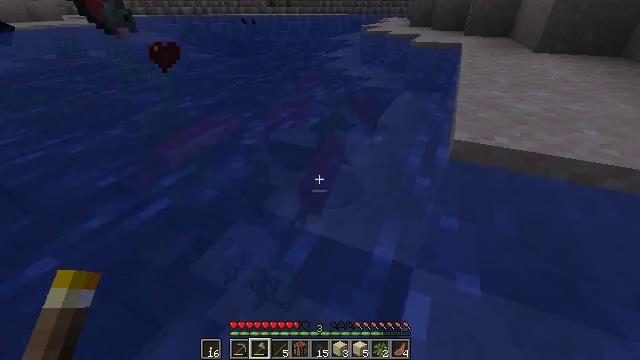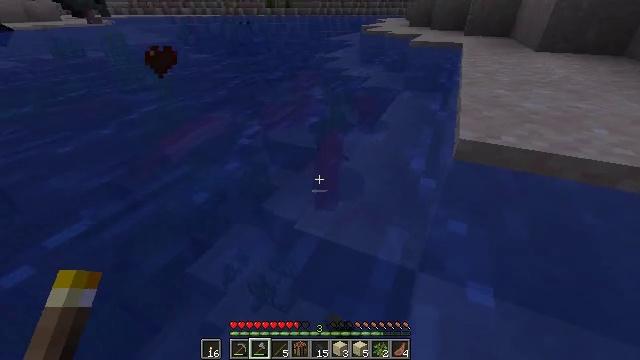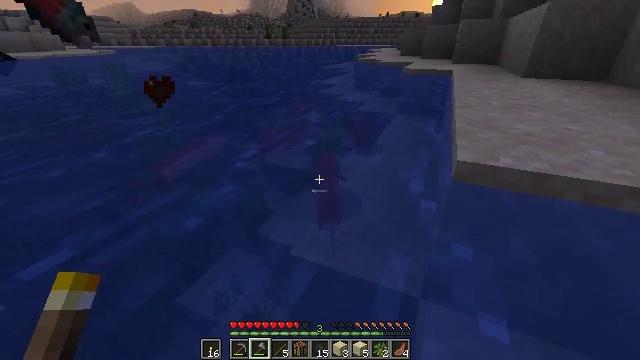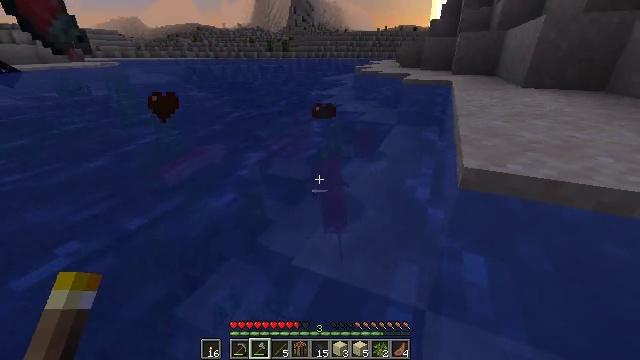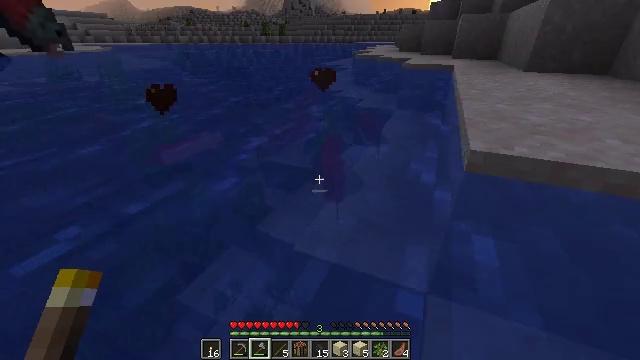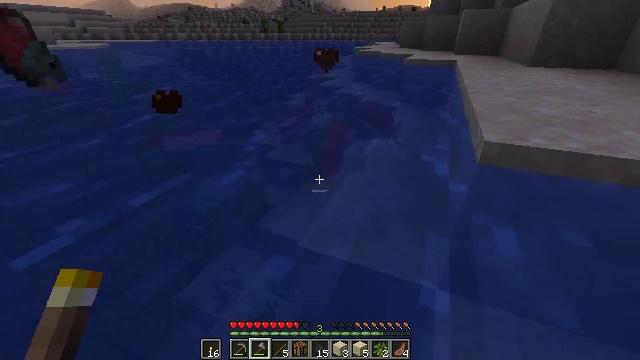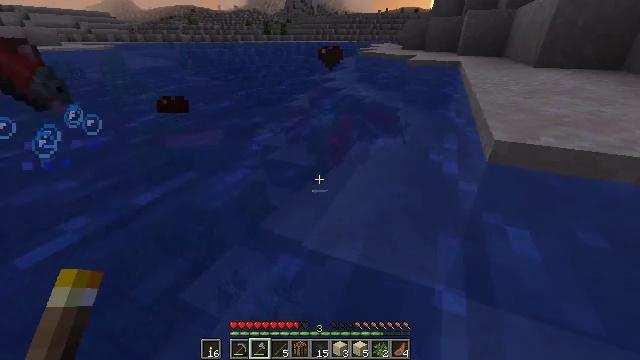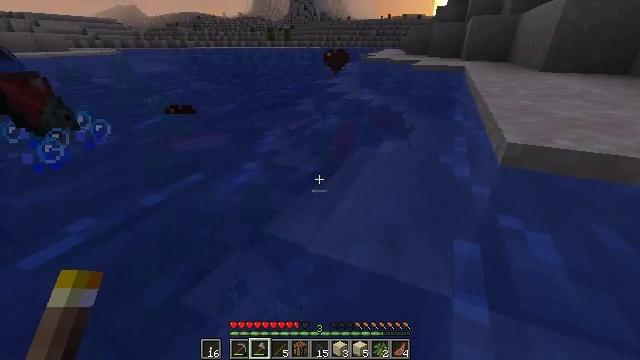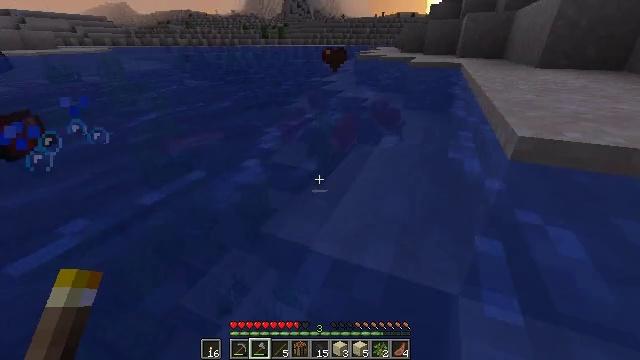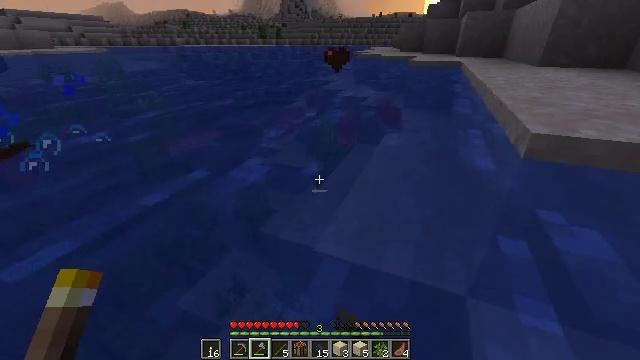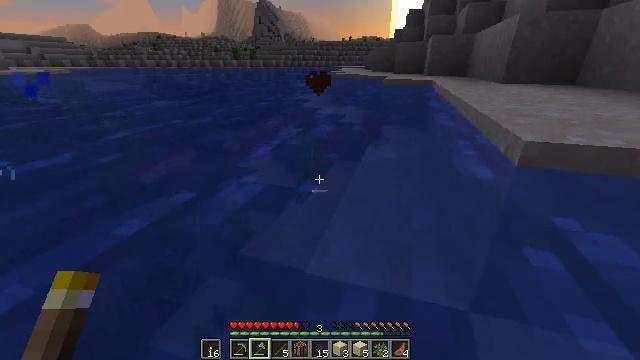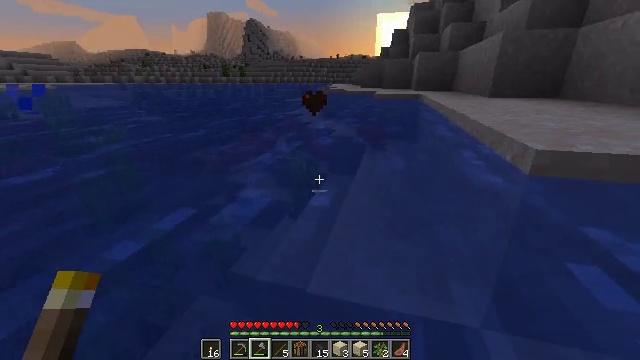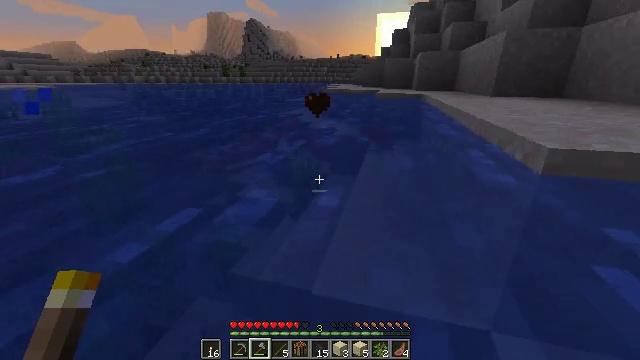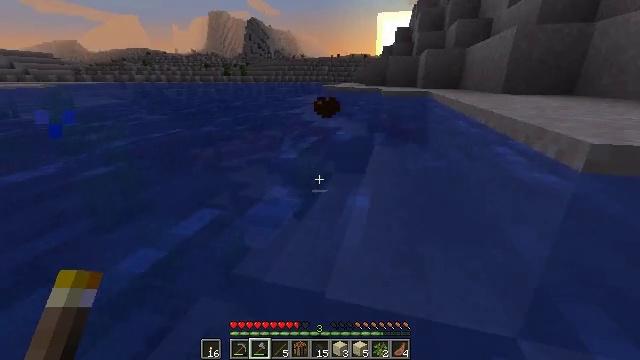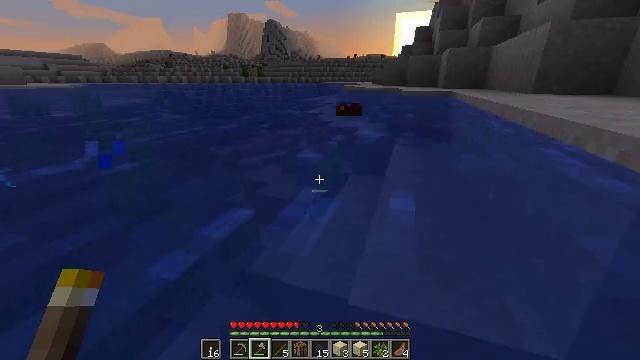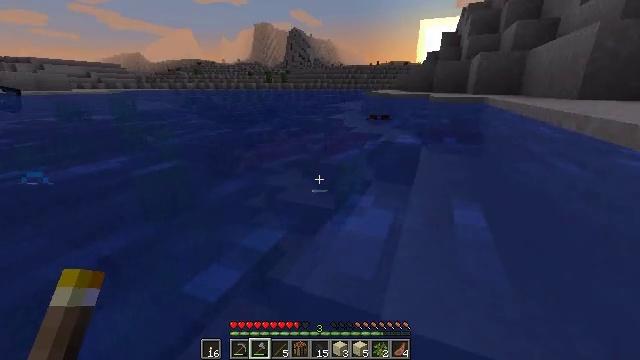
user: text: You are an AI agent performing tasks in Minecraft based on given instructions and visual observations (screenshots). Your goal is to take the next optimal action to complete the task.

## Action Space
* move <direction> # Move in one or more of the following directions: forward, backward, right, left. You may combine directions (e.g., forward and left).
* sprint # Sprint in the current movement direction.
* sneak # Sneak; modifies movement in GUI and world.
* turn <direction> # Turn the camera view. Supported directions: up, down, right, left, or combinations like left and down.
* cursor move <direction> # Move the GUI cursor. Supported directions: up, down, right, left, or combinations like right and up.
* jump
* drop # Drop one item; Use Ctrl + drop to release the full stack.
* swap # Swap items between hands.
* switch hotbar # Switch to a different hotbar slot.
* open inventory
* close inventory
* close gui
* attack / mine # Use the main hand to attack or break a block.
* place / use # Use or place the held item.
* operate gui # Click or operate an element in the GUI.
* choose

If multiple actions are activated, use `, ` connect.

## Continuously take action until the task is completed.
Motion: motion action
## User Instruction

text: Mine tall seagrass from underwater.
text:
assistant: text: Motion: move forward, attack / mine
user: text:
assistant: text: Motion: move forward, turn up, attack / mine
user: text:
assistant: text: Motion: move forward, turn up
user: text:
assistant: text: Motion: move forward, turn down, attack / mine
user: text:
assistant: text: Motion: move forward, attack / mine
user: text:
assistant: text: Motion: move forward, attack / mine
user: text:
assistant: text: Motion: move forward and move left, turn up
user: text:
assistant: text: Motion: move forward and move left, turn right, attack / mine
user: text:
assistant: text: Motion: move forward and move left, attack / mine
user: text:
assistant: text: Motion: move forward and move left, turn right and up, attack / mine
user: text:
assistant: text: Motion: move forward and move left, turn right and up
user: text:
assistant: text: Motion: move forward and move left, attack / mine
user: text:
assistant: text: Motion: move forward and move left, attack / mine
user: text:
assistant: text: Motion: move forward and move left, turn left, attack / mine
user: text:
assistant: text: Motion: move forward and move left, turn left and up
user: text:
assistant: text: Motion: move forward and move left, attack / mine
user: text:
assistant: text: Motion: move forward and move left, attack / mine
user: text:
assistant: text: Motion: move forward and move left, turn right and up, attack / mine
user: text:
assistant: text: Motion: move forward and move left, turn right and up
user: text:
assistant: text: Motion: move forward, turn right
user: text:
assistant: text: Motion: move forward, turn right
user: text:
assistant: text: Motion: move forward, sprint, turn right
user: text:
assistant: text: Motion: move forward, sprint, turn right
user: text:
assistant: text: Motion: move forward, sprint
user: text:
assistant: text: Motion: move forward, sprint, turn right and down, attack / mine
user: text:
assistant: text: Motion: move forward, sprint, turn right and down, attack / mine
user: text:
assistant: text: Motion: move forward, sprint, turn right, attack / mine
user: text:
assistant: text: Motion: move forward, sprint, turn right and up
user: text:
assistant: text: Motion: move forward, sprint, turn right and up
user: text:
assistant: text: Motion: move forward, turn right and up, attack / mine